Field crop: maize
Growth stage: 2
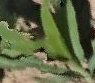
Species: maize